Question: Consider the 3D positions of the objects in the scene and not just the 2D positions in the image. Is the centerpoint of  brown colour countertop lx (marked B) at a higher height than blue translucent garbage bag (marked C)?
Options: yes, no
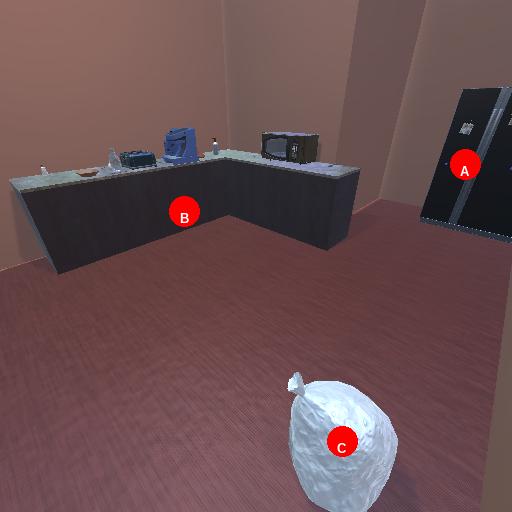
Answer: yes